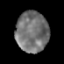
Tissue: prostate
Cell type: T cells
Senescence score: 0.3455
Nuclear area (px): 1296
Mean DAPI intensity: 115.029